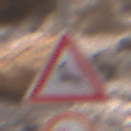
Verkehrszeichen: WildwechselRechts
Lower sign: UeberholverbotKraftfahrzeuge
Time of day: Midday
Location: Outdoor (Urban)
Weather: PartlyCloudy
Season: NotSpecified
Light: Natural